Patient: sex M, age 77
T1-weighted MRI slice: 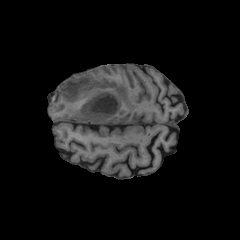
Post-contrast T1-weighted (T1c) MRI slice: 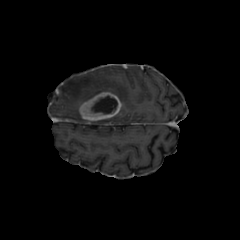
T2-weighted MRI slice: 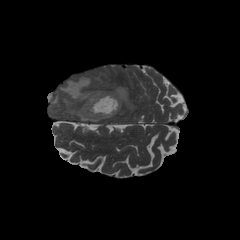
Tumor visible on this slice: yes
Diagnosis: Glioblastoma, IDH-wildtype
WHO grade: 4